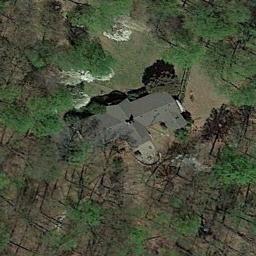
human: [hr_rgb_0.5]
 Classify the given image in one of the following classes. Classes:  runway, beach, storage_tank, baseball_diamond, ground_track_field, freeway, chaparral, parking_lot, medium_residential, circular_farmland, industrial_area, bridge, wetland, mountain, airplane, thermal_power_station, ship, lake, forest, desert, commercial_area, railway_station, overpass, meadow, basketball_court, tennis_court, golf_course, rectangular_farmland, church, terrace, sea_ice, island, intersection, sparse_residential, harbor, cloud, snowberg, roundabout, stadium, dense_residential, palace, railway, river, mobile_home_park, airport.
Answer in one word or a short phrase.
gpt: sparse_residential